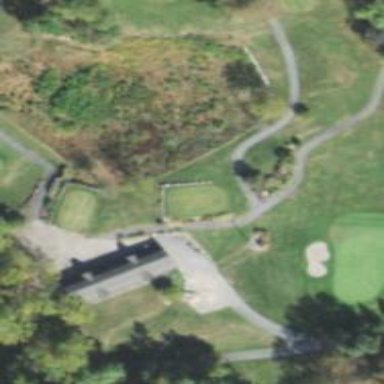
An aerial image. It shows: Grass area designated as golf tee.